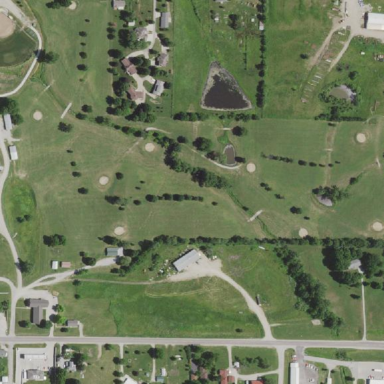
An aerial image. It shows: Golf course surrounded by greenery.